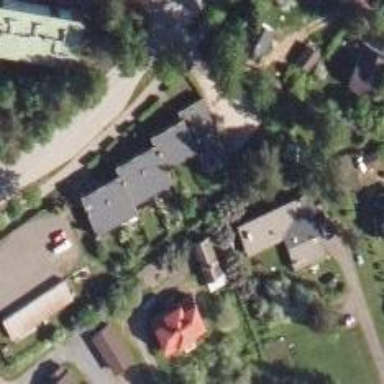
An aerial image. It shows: Veterinary facility.